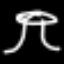
Label: mushroom